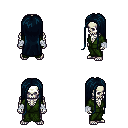
a pixel art fantasy rpg character, male body template, skeleton, green robe, metal pants, raven extra-long hairstyle, white cloth bandages, four views (front, back, left, right), 2x2 character sprite sheet, small pixel art, hard edges, no anti-aliasing